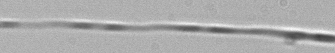
Label: Pseudo-nitzschia